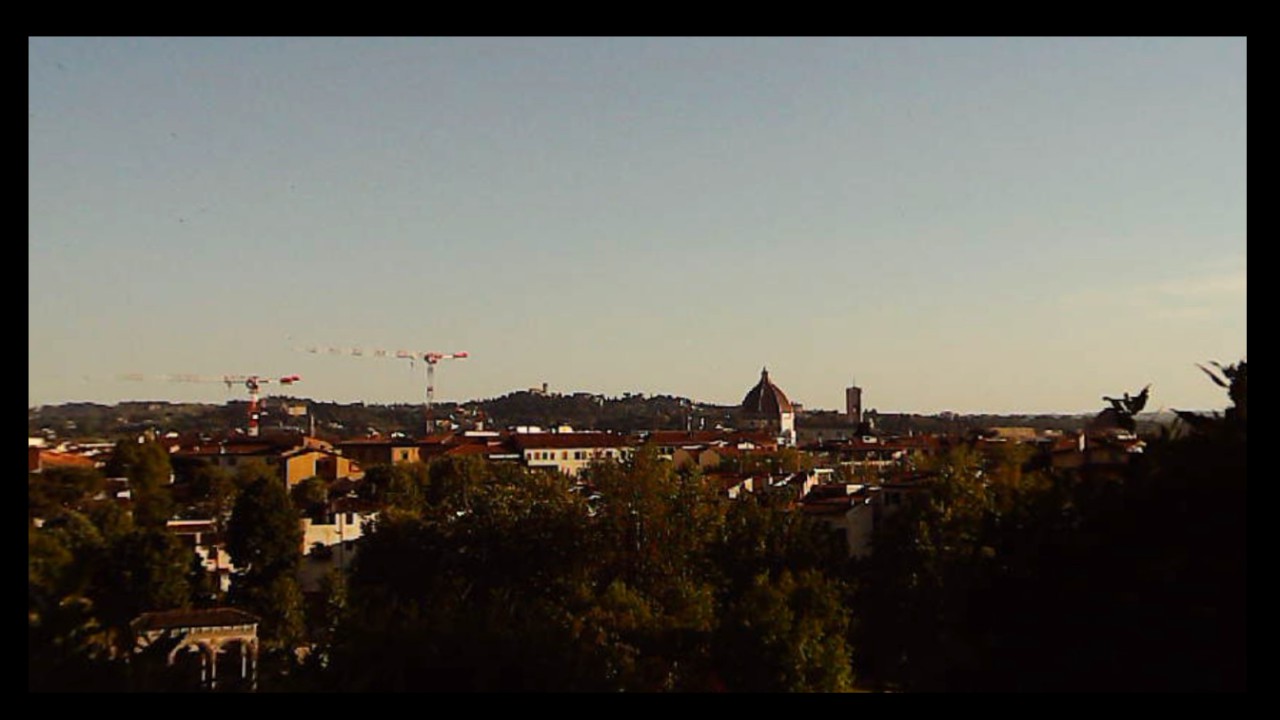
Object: Betafpv air75